Question: So I have R program, and am struggling with getting all points in map
'''
library(ggmap)
library(ggplot2)
setwd("d:/GIS/")
sep <- read.csv("SEP_assets_csv.csv")
Sub1 <- sep[grep("SEP.12", names(sep))]
sep$newCol <- 100*rowSums(Sub1)/rowSums(sep[4:7])
# create a new grouping variable
Percent_SEP12_Assets <- ifelse(sep[,8] >= 50, "Over 50", "Under 50")
# get the map
map <- get_map("Kissena Park, Queens", zoom = 13, maptype = 'roadmap')
# plot the map and use the grouping variable for the fill inside the aes
ggmap(map) +
geom_point(data=sep, aes(x = Longitude, y = Latitude, color=Percent_SEP12_Assets ), size=9, alpha=0.6) +
scale_color_manual(breaks=c("Over 50", "Under 50"), values=c("green","red"))
'''
And here is output map

I wish to zoom in enough without cutting out data points, but no matter location I pick on map, the data keeps getting cut, i.e. 'Removed 2 rows containing missing values (geom_point).'
Is there a way to set boundaries based on the extremities of latitude and longitude? The csv I import at
'''
sep <- read.csv("SEP_assets_csv.csv")
'''
Has list of latitude and longitude.
Help!
# Coordinates
'''
Latitude Longitude
40.758365 -73.824407
40.774168 -73.818543
40.761748 -73.811379
40.765602 -73.828293
40.751762 -73.81778
40.764834 -73.789712
40.777951 -73.842932
40.76501 -73.794319
40.785959 -73.817349
40.755764 -73.799256
40.745593 -73.829283
40.789929 -73.839501
40.760072 -73.783908
40.726437 -73.807592
40.741093 -73.808757
40.720926 -73.823358
40.729642 -73.81781
40.724191 -73.80937
40.782346 -73.77844
40.778164 -73.799841
40.775122 -73.8185
40.760344 -73.817909
40.792326 -73.809516
40.78322 -73.806977
40.73106 -73.805449
40.736521 -73.813001
40.783714 -73.795027
40.770194 -73.82762
40.735855 -73.823583
40.74943 -73.82141
40.769753 -73.832001
40.754465 -73.826204
40.738775 -73.823892
40.764868 -73.826819
40.738332 -73.82028
40.735017 -73.821339
40.72535 -73.811325
40.721466 -73.820401
'''
# dput
'''
> dput(sep)
structure(list(School = structure(1:38, .Label = c("Queens\25Q020",
"Queens\25Q021", "Queens\25Q022", "Queens\25Q023", "Queens\25Q024",
"Queens\25Q025", "Queens\25Q029", "Queens\25Q032", "Queens\25Q079",
"Queens\25Q107", "Queens\25Q120", "Queens\25Q129", "Queens\25Q130",
"Queens\25Q154", "Queens\25Q163", "Queens\25Q164", "Queens\25Q165",
"Queens\25Q168", "Queens\25Q169", "Queens\25Q184", "Queens\25Q185",
"Queens\25Q189", "Queens\25Q193", "Queens\25Q194", "Queens\25Q200",
"Queens\25Q201", "Queens\25Q209", "Queens\25Q214", "Queens\25Q219",
"Queens\25Q237", "Queens\25Q242", "Queens\25Q244", "Queens\25Q425",
"Queens\25Q460", "Queens\25Q499", "Queens\25Q515", "Queens\25Q707",
"Queens\25Q792"), class = "factor"), Latitude = c(40.758365,
40.774168, 40.761748, 40.765602, 40.751762, 40.764834, 40.777951,
40.76501, 40.785959, 40.755764, 40.745593, 40.789929, 40.760072,
40.726437, 40.741093, 40.720926, 40.729642, 40.724191, 40.782346,
40.778164, 40.775122, 40.760344, 40.792326, 40.78322, 40.73106,
40.736521, 40.783714, 40.770194, 40.735855, 40.74943, 40.769753,
40.754465, 40.738775, 40.764868, 40.738332, 40.735017, 40.72535,
40.721466), Longitude = c(-73.824407, -73.818543, -73.811379,
-73.828293, -73.81778, -73.789712, -73.842932, -73.794319, -73.817349,
-73.799256, -73.829283, -73.839501, -73.783908, -73.807592, -73.808757,
-73.823358, -73.81781, -73.80937, -73.77844, -73.799841, -73.8185,
-73.817909, -73.809516, -73.806977, -73.805449, -73.813001, -73.795027,
-73.82762, -73.823583, -73.82141, -73.832001, -73.826204, -73.823892,
-73.826819, -73.82028, -73.821339, -73.811325, -73.820401), Windows.SEP.11 = c(48L,
154L, 11L, 62L, 20L, 72L, 9L, 37L, 8L, 22L, 9L, 47L, 44L, 99L,
78L, 91L, 42L, 122L, 55L, 14L, 162L, 108L, 89L, 87L, 23L, 14L,
75L, 74L, 141L, 73L, 43L, 14L, 534L, 189L, 128L, 10L, 79L, 38L
), Mac.SEP.11 = c(49L, 0L, 180L, 2L, 202L, 116L, 41L, 1L, 17L,
22L, 33L, 43L, 1L, 28L, 2L, 0L, 238L, 13L, 76L, 55L, 76L, 42L,
0L, 1L, 12L, 0L, 16L, 10L, 1L, 7L, 0L, 1L, 1L, 67L, 16L, 7L,
31L, 24L), Windows.SEP.12 = c(52L, 252L, 1L, 2L, 12L, 45L, 108L,
15L, 14L, 4L, 19L, 21L, 46L, 90L, 10L, 86L, 15L, 76L, 122L, 2L,
9L, 52L, 39L, 120L, 43L, 17L, 9L, 54L, 19L, 199L, 40L, 25L, 64L,
164L, 14L, 27L, 45L, 2L), Mac.SEP.12 = c(73L, 2L, 91L, 53L, 288L,
6L, 2L, 107L, 109L, 97L, 41L, 18L, 12L, 16L, 2L, 2L, 270L, 32L,
45L, 92L, 54L, 190L, 1L, 4L, 19L, 53L, 1L, 10L, 0L, 61L, 50L,
27L, 27L, 25L, 3L, 1L, 43L, 0L), newCol = c(56.3063063063063,
62.2549019607843, 32.5088339222615, 46.218487394958, 57.4712643678161,
21.3389121338912, 68.75, 76.25, 83.1081081081081, 69.6551724137931,
58.8235294117647, 30.2325581395349, 56.3106796116505, 45.4935622317597,
13.0434782608696, 49.1620111731844, 50.4424778761062, 44.4444444444444,
56.0402684563758, 57.6687116564417, 20.9302325581395, 61.734693877551,
31.0077519379845, 58.4905660377358, 63.9175257731959, 83.3333333333333,
9.9009900990099, 43.2432432432432, 11.8012422360248, 76.4705882352941,
67.6691729323308, 77.6119402985075, 14.5367412140575, 42.4719101123596,
10.5590062111801, 62.2222222222222, 44.4444444444444, 3.125)), .Names = c("School",
"Latitude", "Longitude", "Windows.SEP.11", "Mac.SEP.11", "Windows.SEP.12",
"Mac.SEP.12", "newCol"), row.names = c(NA, -38L), class = "data.frame")
'''
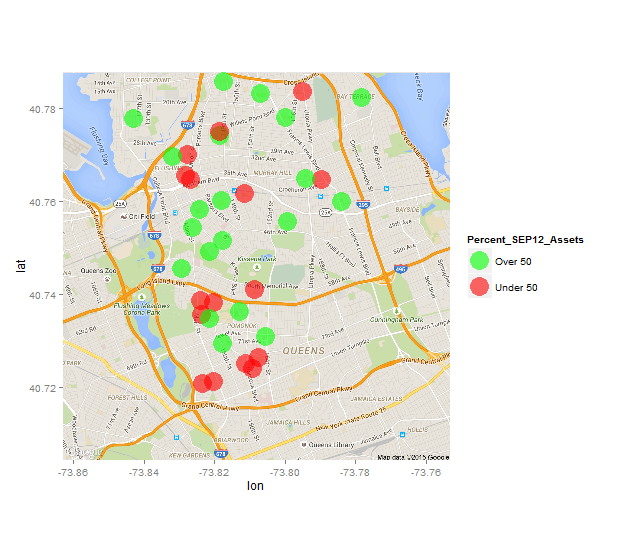
Answer: You haven't provided us with any of the data, so I'm going to give an example using a dataset in the <URL> package. Instead of getting a map based on a location and a zoom, you can get a map based on the bounding box of the latitudes and longitudes in your dataset.
'''
library(historydata)
library(ggmap)
data("catholic_dioceses")
bbox <- make_bbox(catholic_dioceses$long, catholic_dioceses$lat, f = 0.01)
map <- get_map(bbox)
ggmap(map) +
geom_point(data=catholic_dioceses, aes(x = long, y = lat))
'''
Note that the 'f =' argument to 'make_bbox()' lets you control how much padding there is around your map.
In your case, I think this will work:
'''
library(ggmap)
bbox <- make_bbox(sep$Longitude, sep$Latitude, f = 0.01)
map <- get_map(bbox)
ggmap(map) +
geom_point(data=sep, aes(x = Longitude, y = Latitude,
color = Percent_SEP12_Assets),
size = 9, alpha = 0.6) +
scale_color_manual(breaks=c("Over 50", "Under 50"), values=c("green","red"))
'''